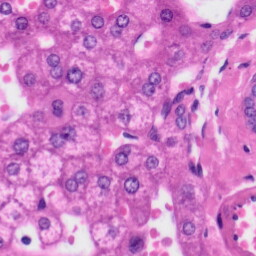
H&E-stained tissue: Liver